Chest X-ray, PA view. Patient: 43 years old, sex F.
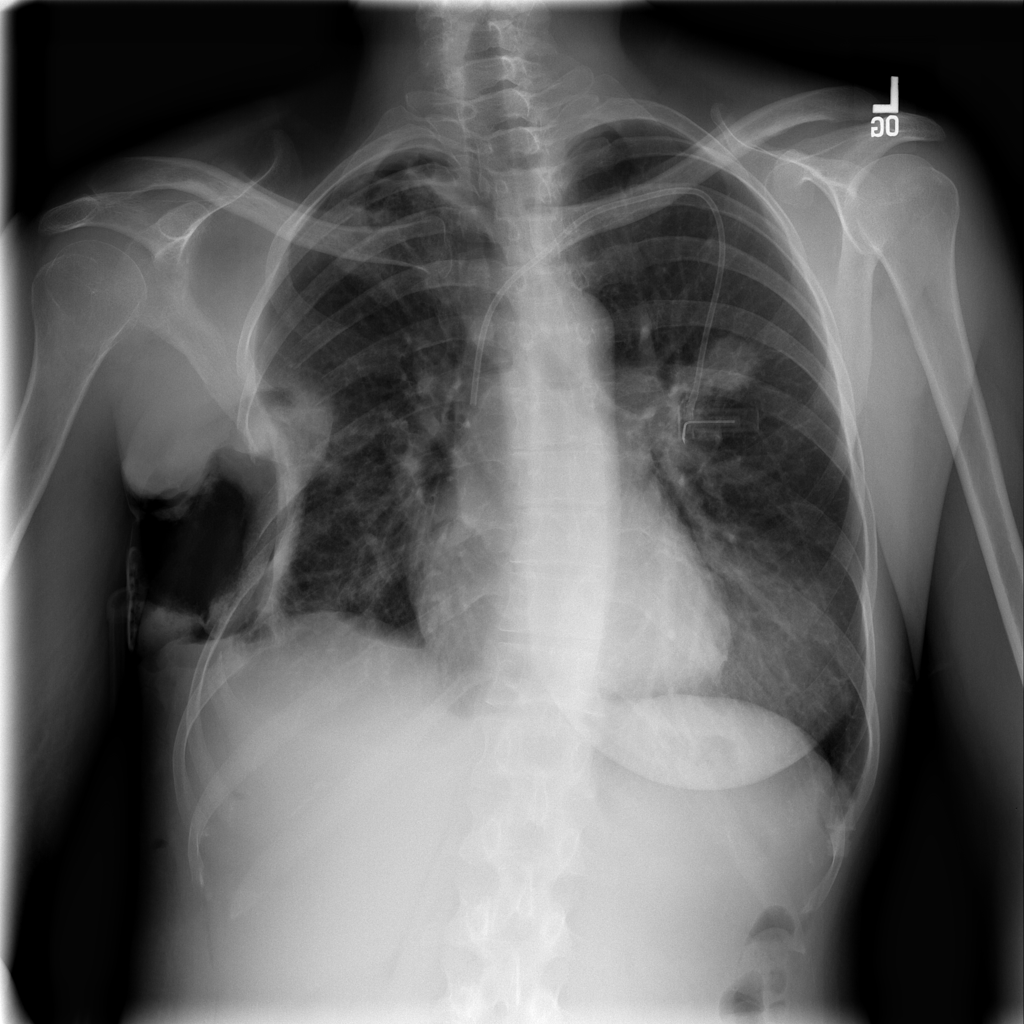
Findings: No Finding